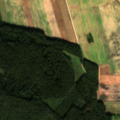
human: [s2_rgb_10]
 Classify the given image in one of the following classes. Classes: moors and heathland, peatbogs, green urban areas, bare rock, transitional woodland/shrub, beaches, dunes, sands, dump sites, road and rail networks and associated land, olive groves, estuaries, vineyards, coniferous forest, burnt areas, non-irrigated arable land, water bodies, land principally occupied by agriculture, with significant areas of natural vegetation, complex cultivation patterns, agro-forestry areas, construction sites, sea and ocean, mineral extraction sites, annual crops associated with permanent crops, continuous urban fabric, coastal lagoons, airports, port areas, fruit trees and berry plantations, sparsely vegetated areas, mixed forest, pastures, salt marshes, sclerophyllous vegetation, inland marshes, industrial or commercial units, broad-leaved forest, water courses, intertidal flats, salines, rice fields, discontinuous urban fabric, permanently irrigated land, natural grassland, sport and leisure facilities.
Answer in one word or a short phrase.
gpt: non-irrigated arable land, coniferous forest, mixed forest